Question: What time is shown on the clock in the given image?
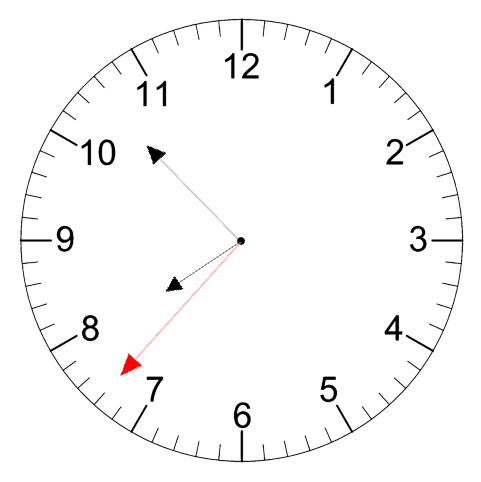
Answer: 07:52:37